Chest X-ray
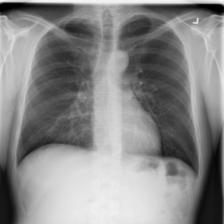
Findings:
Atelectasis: negative
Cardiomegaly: negative
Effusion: negative
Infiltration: negative
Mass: negative
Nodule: negative
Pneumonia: negative
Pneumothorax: negative
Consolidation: negative
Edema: negative
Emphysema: negative
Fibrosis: negative
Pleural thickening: negative
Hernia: negative